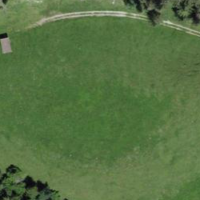
EUNIS habitat code: 24
Species observed at this site:
Tussilago farfara